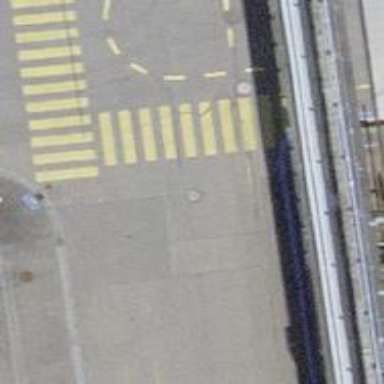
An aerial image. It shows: Uncontrolled zebra crossing.